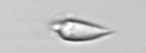
Label: Oxytoxum